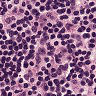
Metastatic tissue present: no